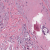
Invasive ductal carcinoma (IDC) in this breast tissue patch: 1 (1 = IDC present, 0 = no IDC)